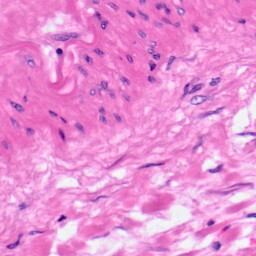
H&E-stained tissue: Pancreatic